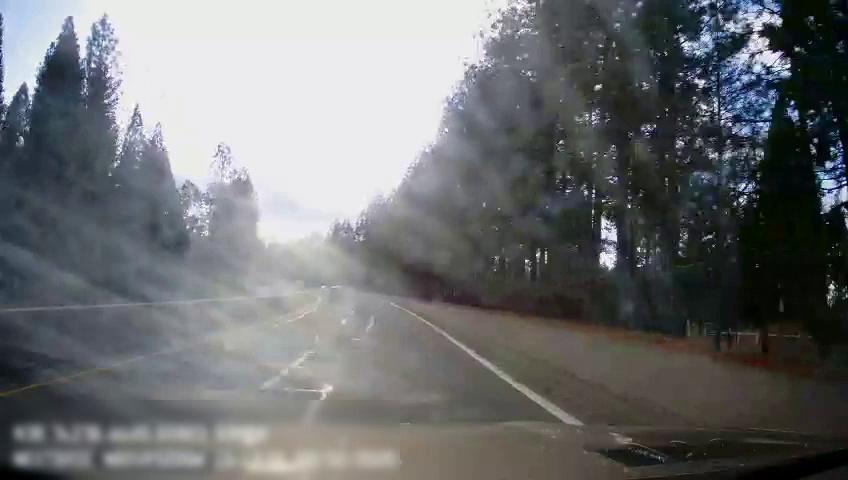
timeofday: Day
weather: Sunny
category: Drivable Space
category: Vehicles | SUV
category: Lanes | Alternate Lane
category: Lanes | Current Lane
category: Lanes | Alternate Lane